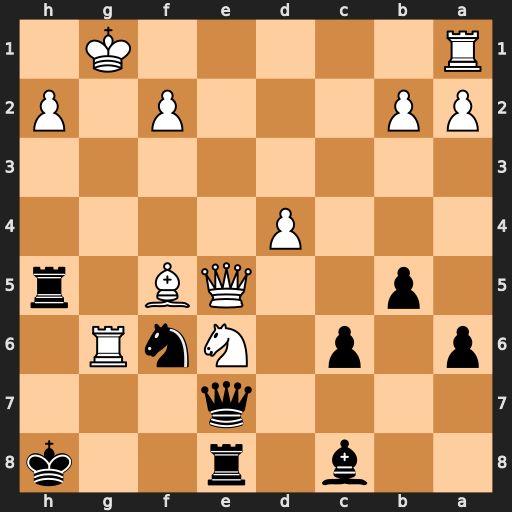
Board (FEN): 2b1r2k/4q3/p1p1NnR1/1p2QB1r/3P4/8/PP3P1P/R5K1
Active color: b
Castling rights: -
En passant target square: -
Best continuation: Bxe6 Qxe6 Qxe6 Bxe6 Rxe6